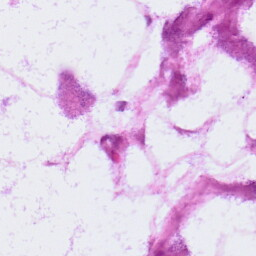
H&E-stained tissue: LymphNode